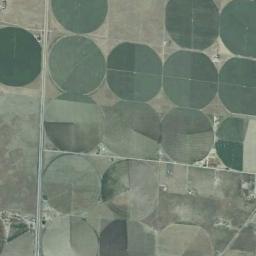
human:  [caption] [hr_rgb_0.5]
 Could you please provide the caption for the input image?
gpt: Some green circle farmland are in the bare land .

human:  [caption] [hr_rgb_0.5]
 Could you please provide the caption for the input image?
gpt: Several green circular farmlands are neatly arranged on the wasteland .

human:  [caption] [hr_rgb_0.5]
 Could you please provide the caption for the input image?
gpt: Many neatly arranged circular farmland mixed with green and tan .

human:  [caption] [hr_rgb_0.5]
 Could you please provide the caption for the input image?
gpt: There is some open space in the picture .

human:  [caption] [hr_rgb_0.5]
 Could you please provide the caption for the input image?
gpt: There are many circular farmlands of the same size arranged neatly .